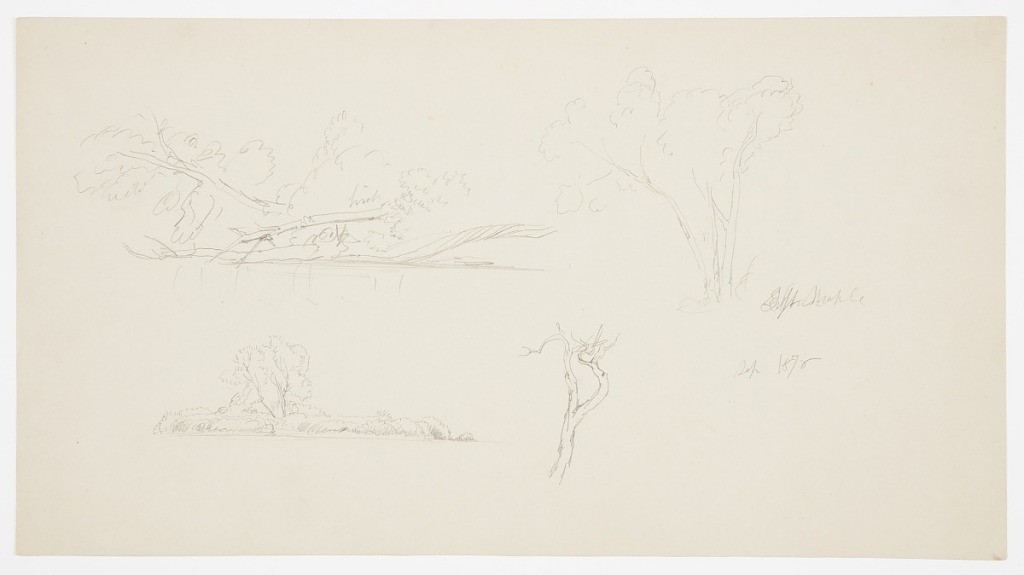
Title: Trees near Mt. Katahdin, Maine
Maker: Frederic Edwin Church, American, 1826–1900
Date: September 1876
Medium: Graphite on gray-green wove paper
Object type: Drawing
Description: Landscape and botanical sketch of trees and a wooded island on or by a lake in the Katahdin region of Maine. At upper left, a heavily wooded bank is shown with a fallen birch stretching horizontally over the water's surface. At upper right, an isolated view of three maple trees with billowing canopies is included. At lower left, a lake island is shown with two tall trees and abundant vegetation, while at lower center, a sketch of a barren tree's lower boughs is included.